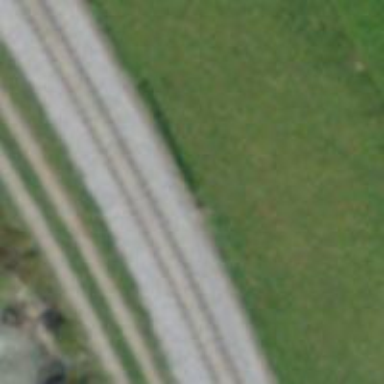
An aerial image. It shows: Narrow-gauge railway track electrified by contact line.